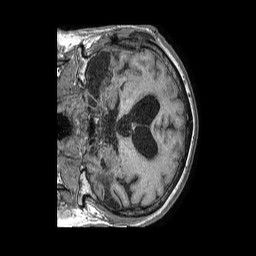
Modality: T1w
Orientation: coronal
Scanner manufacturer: philips
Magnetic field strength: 1.5 T
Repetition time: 0.007595 s
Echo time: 0.003452 s